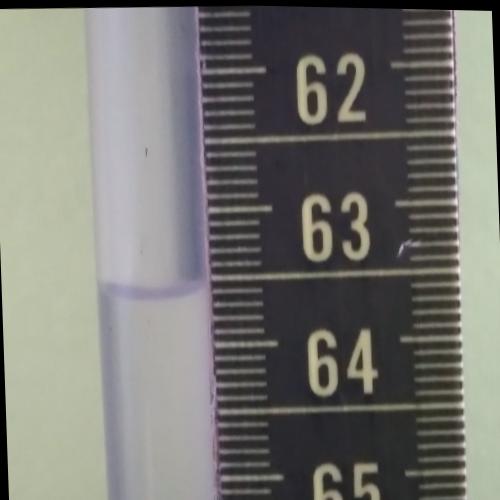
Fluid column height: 63.6 cm